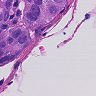
Metastatic tissue present: yes